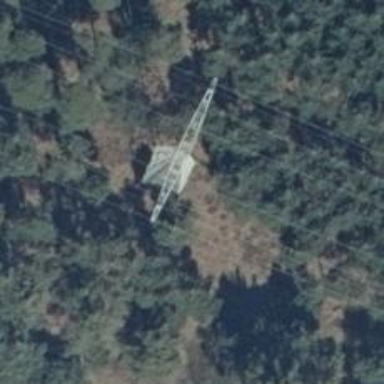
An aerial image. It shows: Power line is depicted.